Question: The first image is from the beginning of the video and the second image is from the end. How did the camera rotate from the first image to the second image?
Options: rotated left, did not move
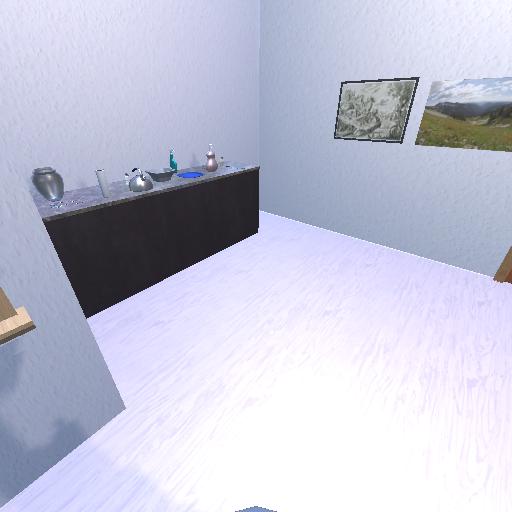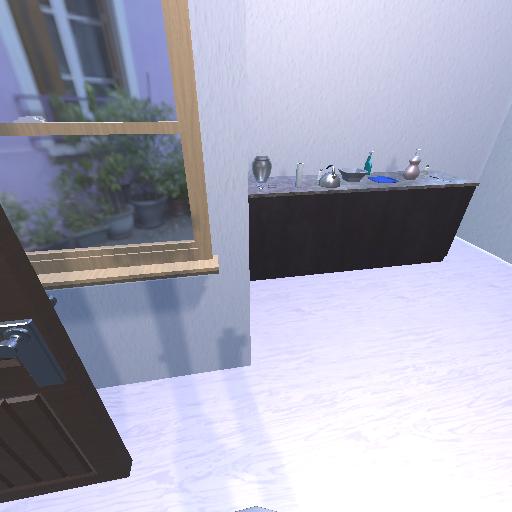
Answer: rotated left